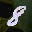
Label: 8